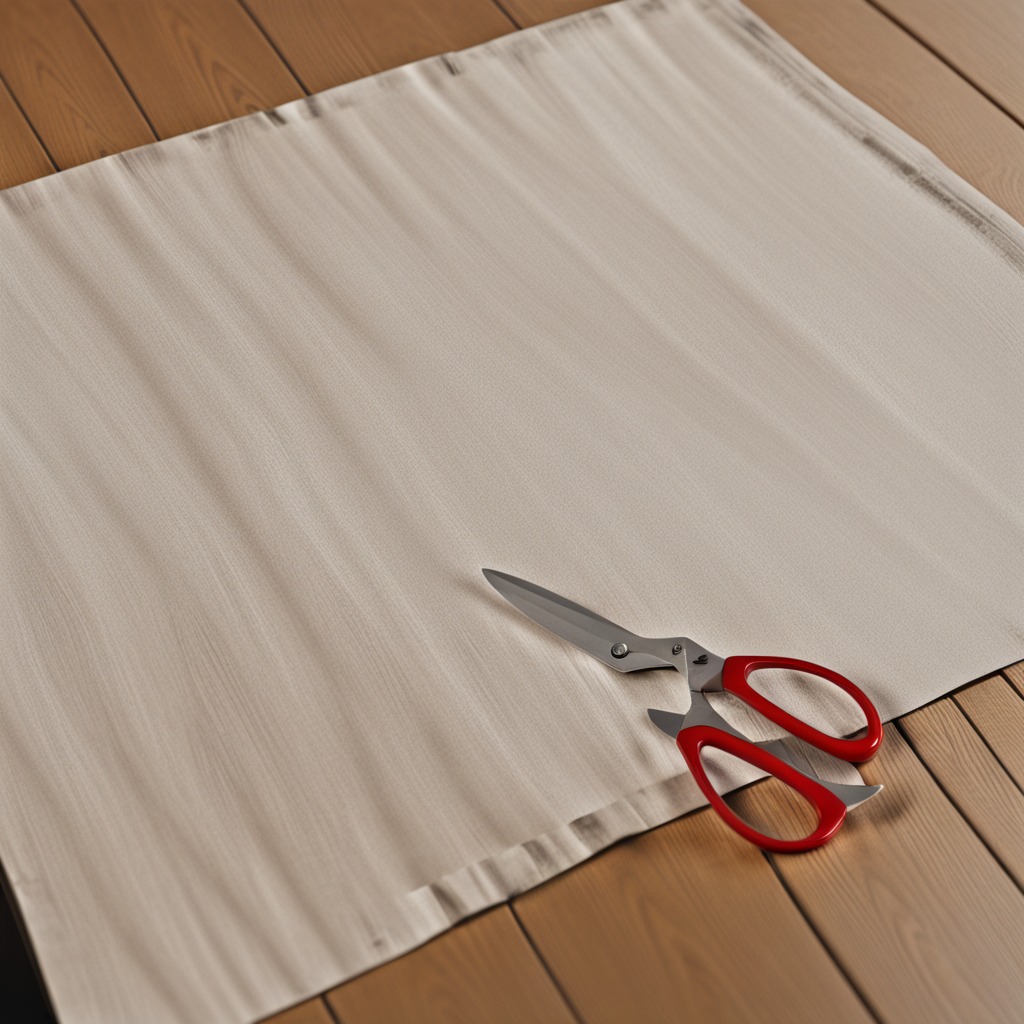
A scissor is lying on the wooden table in an outdoor workshop during daytime bright natural light soft shadows worn but beneath the cloth.